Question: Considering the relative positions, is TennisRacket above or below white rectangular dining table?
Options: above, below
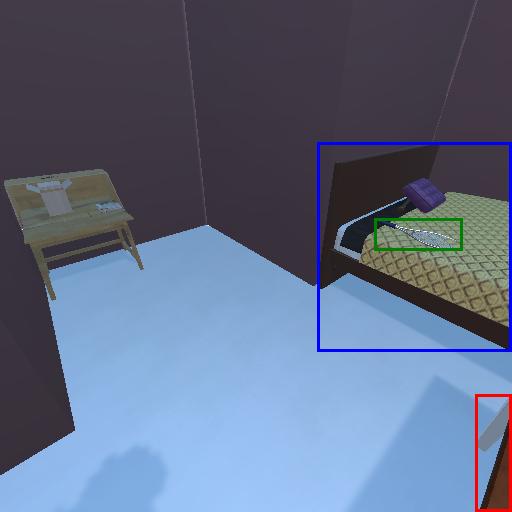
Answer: above